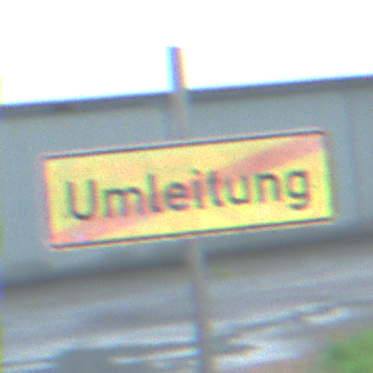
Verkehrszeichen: EndeDerUmleitungsankuendigung
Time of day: Midday
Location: Outdoor (Suburban)
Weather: Overcast
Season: NotSpecified
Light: Natural